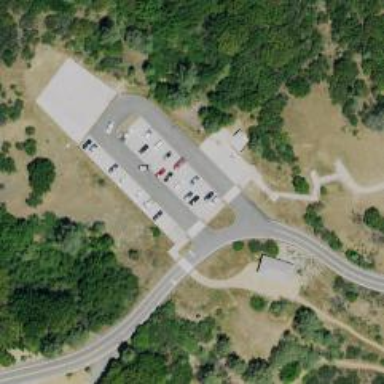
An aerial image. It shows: Asphalt parking space.